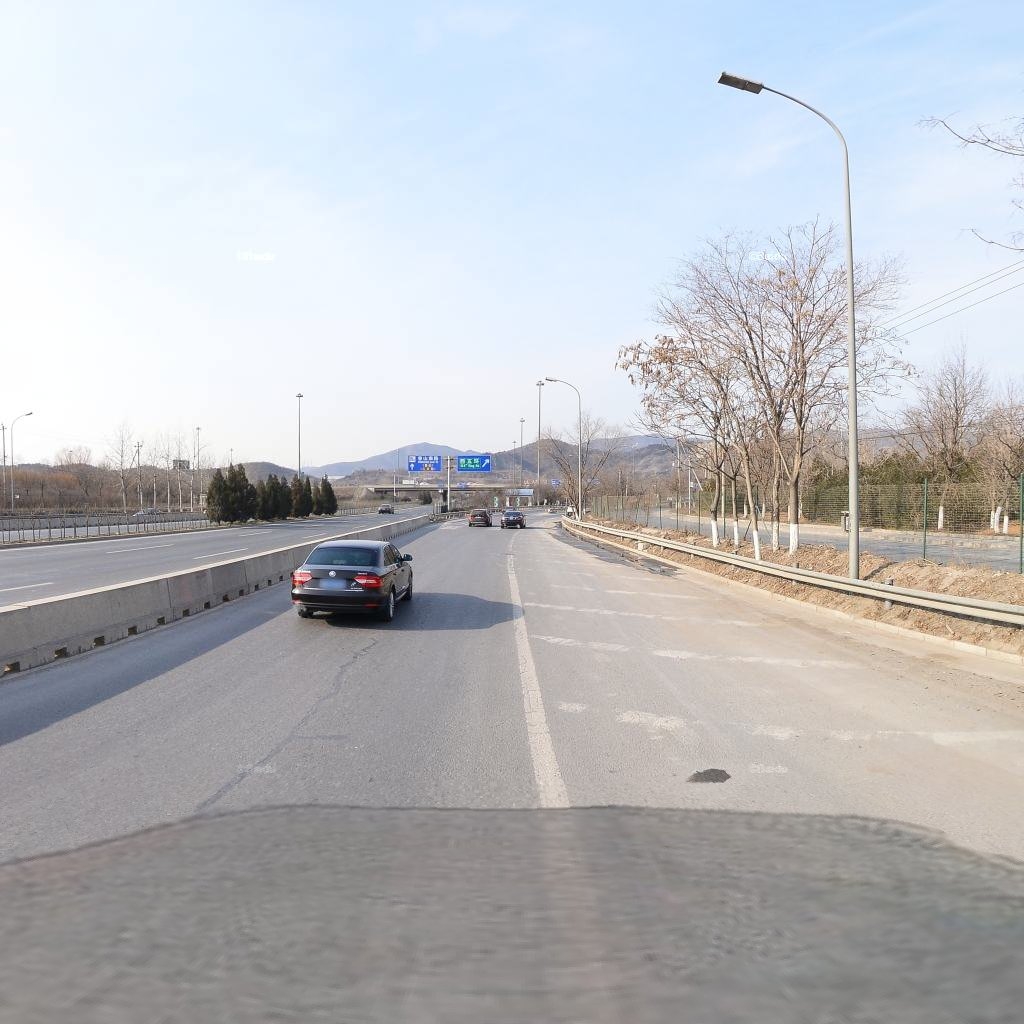
Region: Haidian
Road damage annotations: longitudinal patch, transverse patch